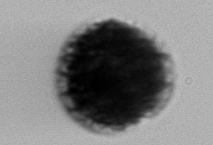
Label: Gonyaulax